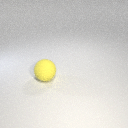
large yellow rubber sphere